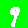
Digit: 9